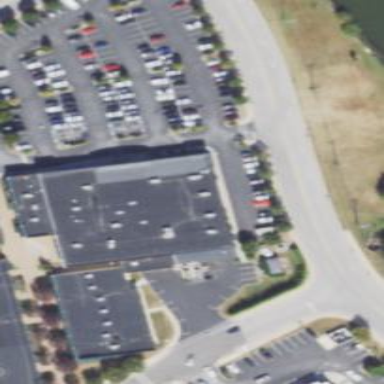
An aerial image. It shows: Building that houses fitness center.